The image is a wavelet scalogram (time versus scale/frequency) of a rolling-element bearing's vibration signal. What is the most likely bearing condition (normal, inner_race, outer_race, ball)?
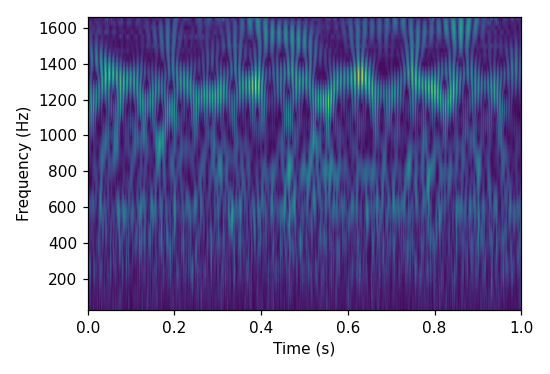
Answer: outer_race